Question: I've this function for read photos in a directory:
'''
vector<Mat> vImg;
Mat rImg;
DIR *dir;
struct dirent *file;
int count = 0;
std::vector<char*> arr;
if(argc >= 2){
char* imgFolder = argv[1];
if ((dir = opendir(imgFolder)) != NULL) {
while ((file = readdir(dir)) != NULL) {
std::string fn = file->d_name;
std::string ext = StringToUpper(fn.substr(fn.find_last_of(".") + 1));
if(ext == "JPG" || ext == "PNG" || ext == "JPEG") {
count += 1;
char* itm = new char[100];
strcat(itm, imgFolder);
strcat(itm, "/");
strcat(itm, file->d_name);
printf("%s
",itm);
vImg.push_back(imread(itm));
}
}
closedir (dir);
'''
The problem is that after the first
'''
vImg.push_back(imread(itm));
'''
all other "itm" are soiled like this:

Anyone can help me, please?
Thanks! :)
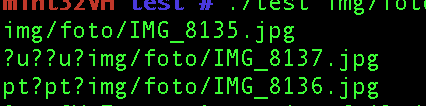
Answer: Your mistake is here:
'''
char* itm = new char[100];
strcat(itm, imgFolder); // <-- oops
'''
The first 'strcat' should be 'strcpy'. Otherwise you're appending onto uninitialized memory.
Additionally, you never delete that 'char' array anywhere.